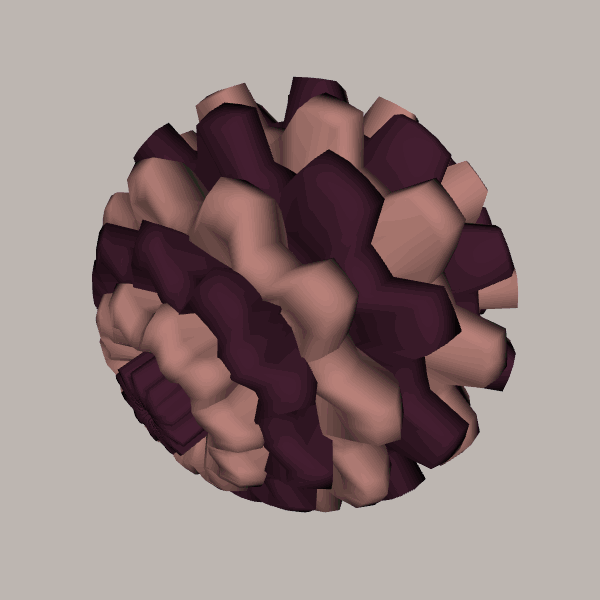
Background: light